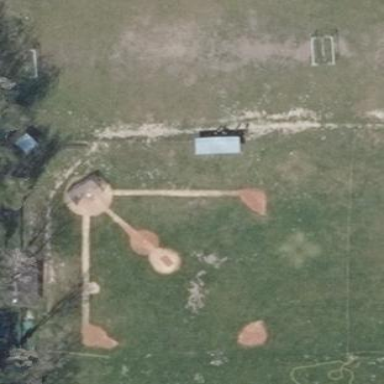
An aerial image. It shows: Grass pitch designated for baseball or softball sports.